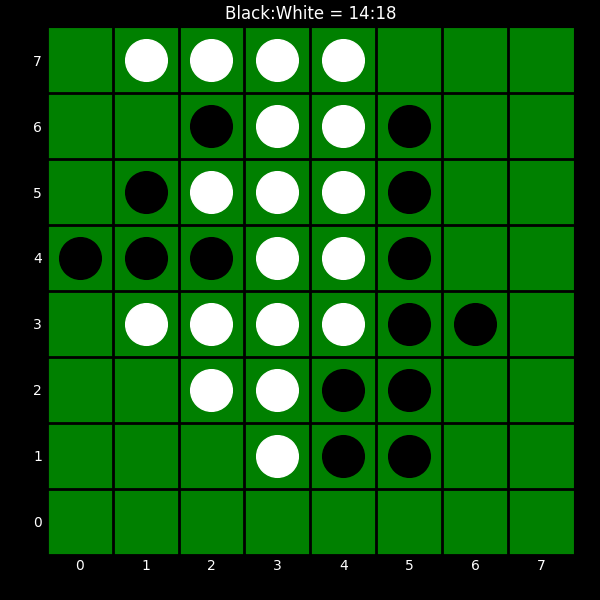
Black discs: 14
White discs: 18